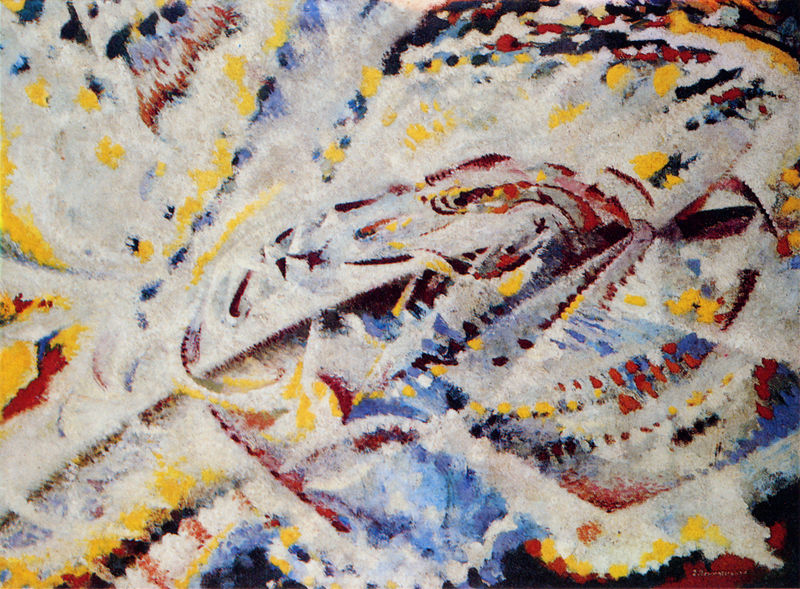
Titel: Espresssione dinamica di una motocicletta in velocità
Künstler: Jules Schmalzigaug
Standort: Hove (Belgien)
Institution: Collection Maurice Verbaet
Schlagwörter: blau, dunkel, gemälde, kopf, vogel, wasser, weiß, gelb, komposition, ocker, bewegung, braun, bunt, grau, hell, licht, orange, schwarz, zeichnung, rot, schnee, tier, expressionismus, muster, teppich, augen, mensch, öl, mantel, stoff, stoffe, kreis, rund, chaos, bewegt, schwung, farbig, bogen, studie, pointilismus, abstrakt, farben, modern, farbe, formen, lila, linien, material, ölgemälde, tornado, duktus, gefaltet, dunkelrot, striche, abstraktion, bögen, punkte, strahlen, linie, oberfläche, wirbel, form, durcheinander, dynamik, punkt, kreise, tupfen, wirr, schlange, tupfer, flecken, diagonal, geometrisch, fisch, strudel, struktur, diagonale, frost, hörner, spirale, geometrie, blauer reiter, kreisel, expression, kandinsky, indianisch, pointilistisch, hellgelb, marc, jawlensky, moma, all, kandinski, delaunay, orphismus, delauney, skurril, rhythmisch, farbspiel, pop-art, chaotisch, farbpubnkte, heelgelb, scheißdreck, shcneeweiss, 20., gemetrie, kkreise, expressoinismus, abnorm, rotabstrakt